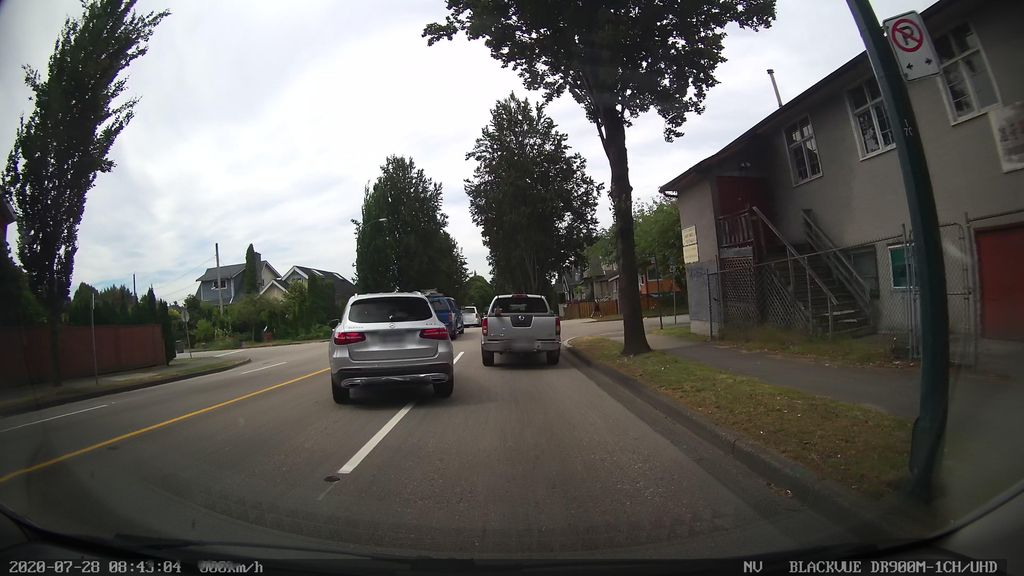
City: vancouver